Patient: sex M, age 75
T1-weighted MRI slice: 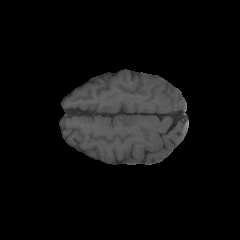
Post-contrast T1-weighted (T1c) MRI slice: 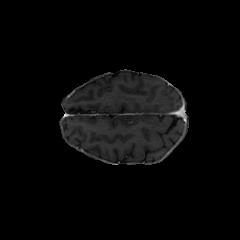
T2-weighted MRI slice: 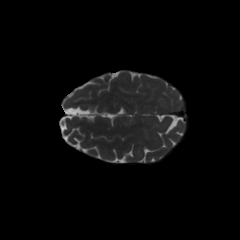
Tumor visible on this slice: no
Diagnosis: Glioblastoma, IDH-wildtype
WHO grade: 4